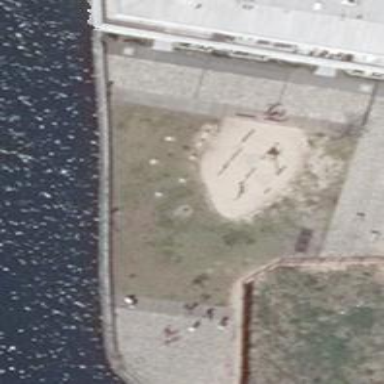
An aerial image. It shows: Playground with springy equipment.